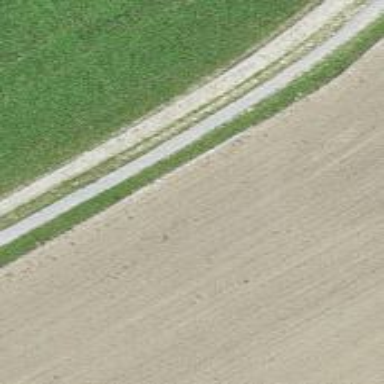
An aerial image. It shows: Dirt track road with grade 4 track type.